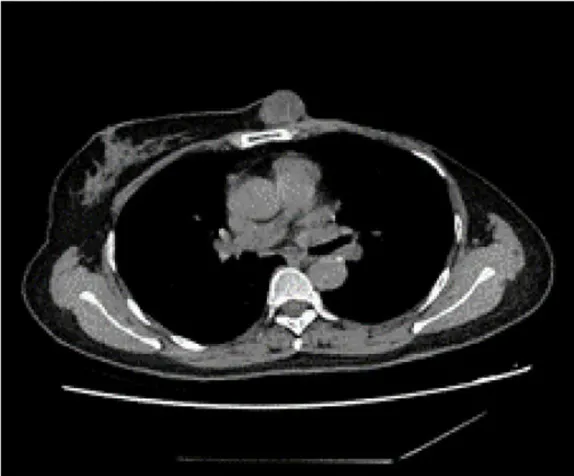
Computed tomography of the thorax identified a subcutaneous mass anterior to the sternum, measuring approximately 3.0 cm x 2.5 cm, characterized by smooth margins and regular morphology.
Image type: radiology (ct)